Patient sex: M
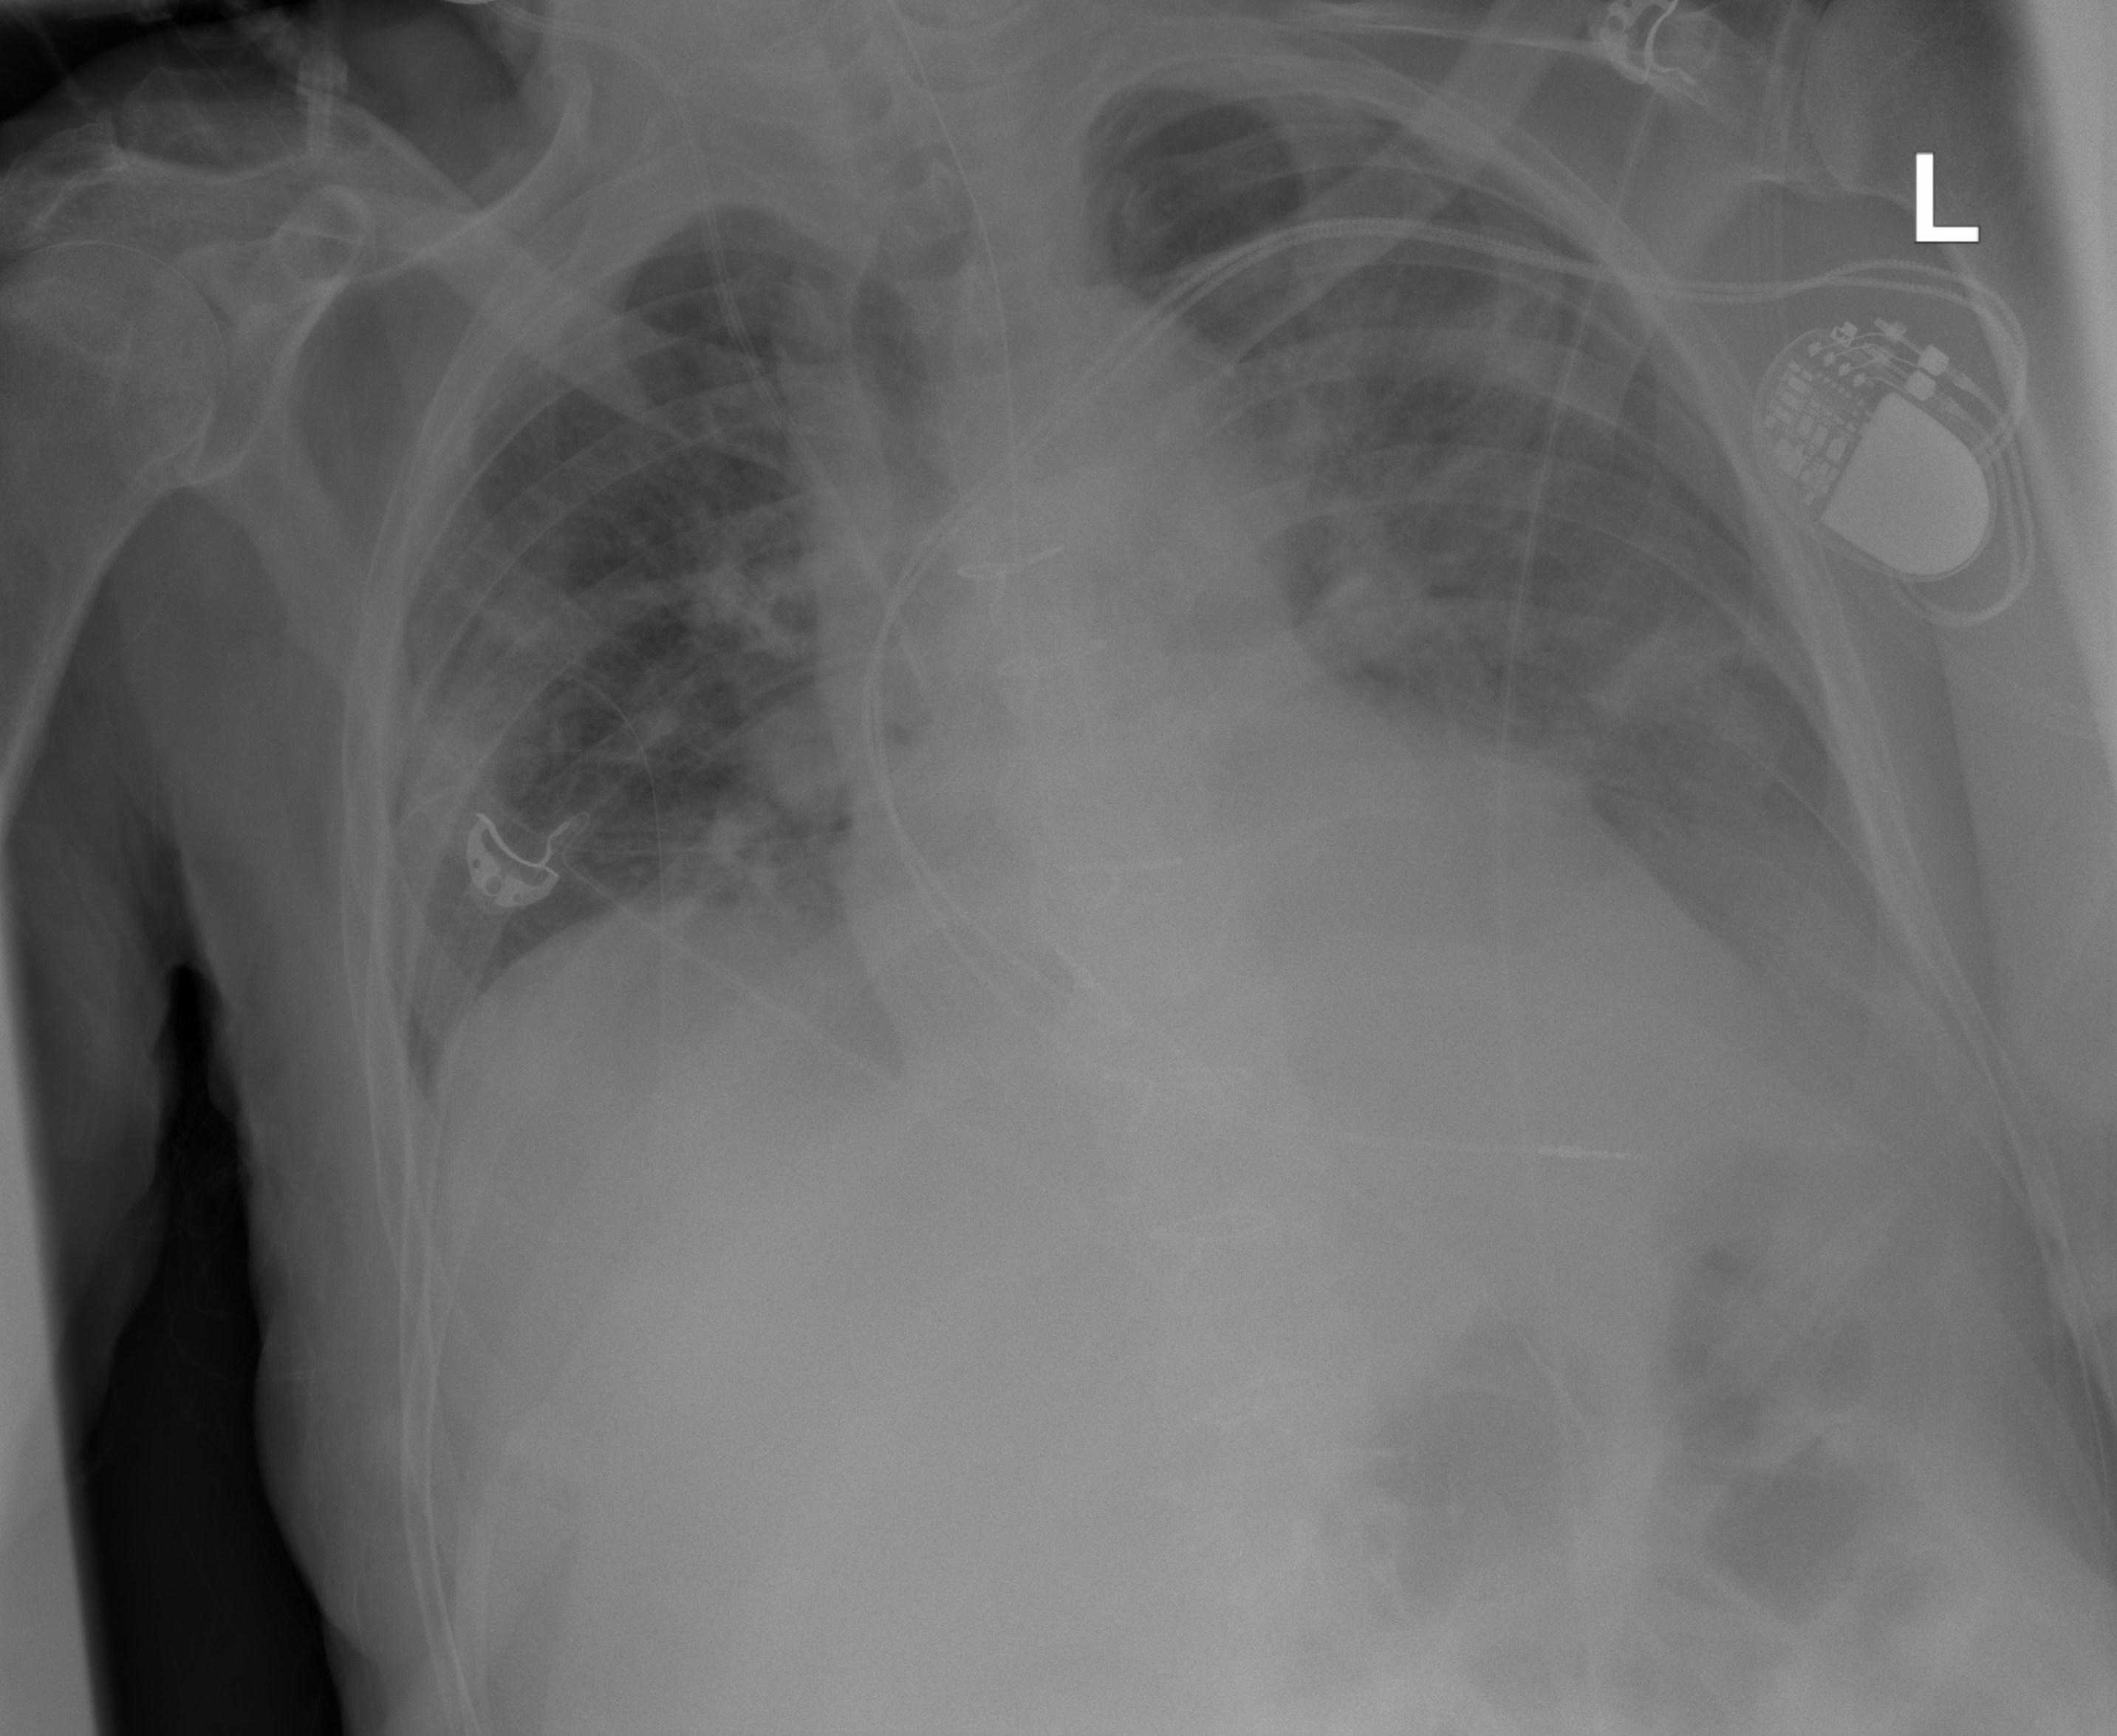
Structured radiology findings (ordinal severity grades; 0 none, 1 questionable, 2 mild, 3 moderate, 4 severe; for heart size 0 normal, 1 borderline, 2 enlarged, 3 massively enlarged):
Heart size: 0
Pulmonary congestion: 2
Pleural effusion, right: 2
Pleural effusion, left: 2
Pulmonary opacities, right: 2
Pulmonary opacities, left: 3
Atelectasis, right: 2
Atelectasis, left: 2